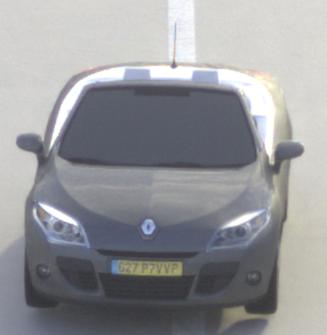
Make: Renault
Model: Mégane Coupé-Cabriolet 1.6 16V 110
Detailed model: Mégane (III) Coupé-Cabriolet
Model produced from: 2010/06
Model produced until: 2013/03
Doors: 2
Color: gray
Road condition: dry road
Daytime: morning or afternoon
Contrast: medium contrast